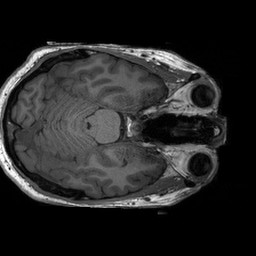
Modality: T1w
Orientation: axial
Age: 39
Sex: male
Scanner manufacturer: siemens
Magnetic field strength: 3 T
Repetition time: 2.3 s
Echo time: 0.00233 s